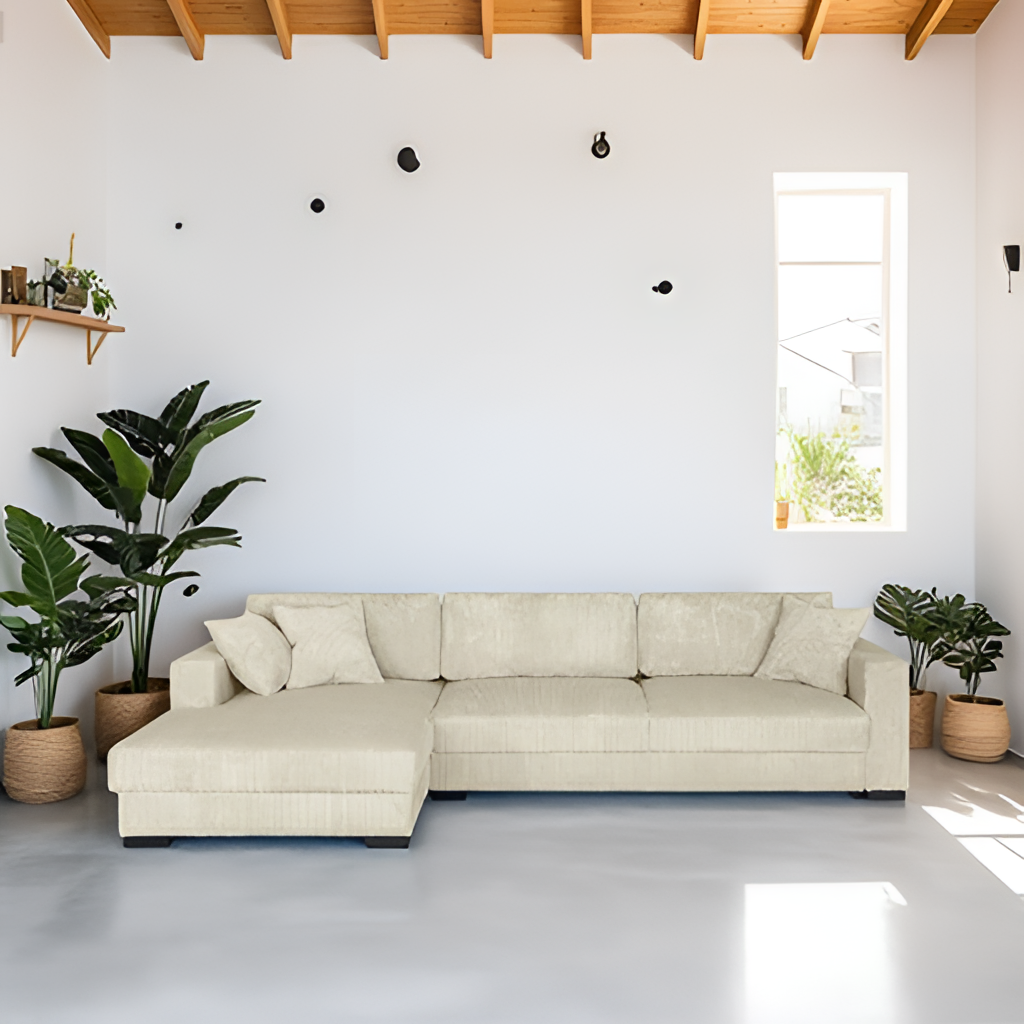
fabric sectional sofa, living room, minimalist, concrete flooring, with smooth pattern, white paint wallpaper, with solid pattern